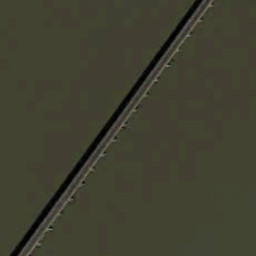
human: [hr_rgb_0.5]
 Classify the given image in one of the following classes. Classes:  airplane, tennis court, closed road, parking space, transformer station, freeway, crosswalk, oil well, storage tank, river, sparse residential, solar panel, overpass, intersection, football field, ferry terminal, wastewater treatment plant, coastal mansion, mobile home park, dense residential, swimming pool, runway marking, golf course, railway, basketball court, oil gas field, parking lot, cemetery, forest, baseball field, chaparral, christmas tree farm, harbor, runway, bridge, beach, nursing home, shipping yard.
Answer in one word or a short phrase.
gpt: bridge